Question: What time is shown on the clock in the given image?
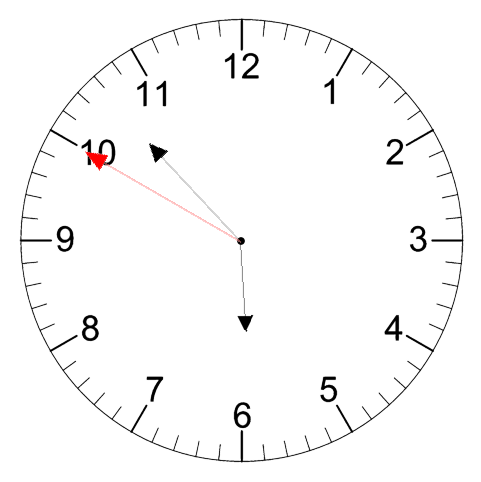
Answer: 05:52:50